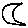
Label: moon